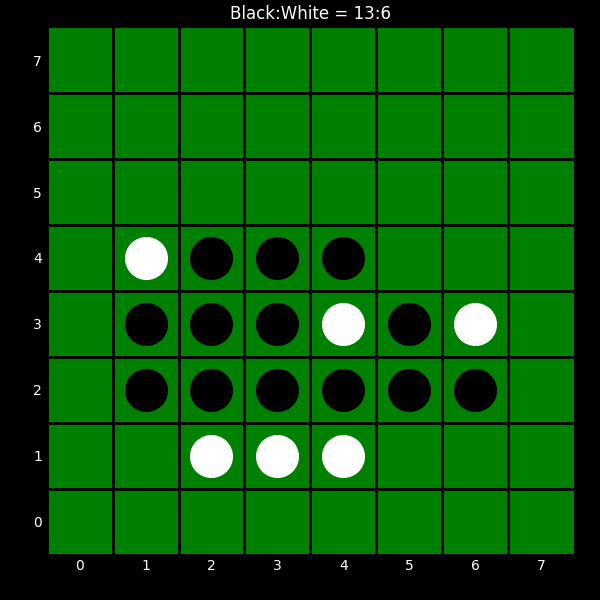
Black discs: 13
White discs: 6